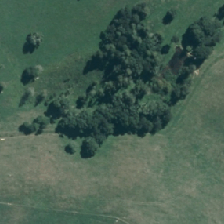
Land cover: broadleaved_indigenous_hardwood